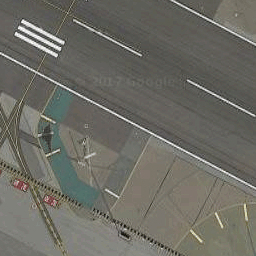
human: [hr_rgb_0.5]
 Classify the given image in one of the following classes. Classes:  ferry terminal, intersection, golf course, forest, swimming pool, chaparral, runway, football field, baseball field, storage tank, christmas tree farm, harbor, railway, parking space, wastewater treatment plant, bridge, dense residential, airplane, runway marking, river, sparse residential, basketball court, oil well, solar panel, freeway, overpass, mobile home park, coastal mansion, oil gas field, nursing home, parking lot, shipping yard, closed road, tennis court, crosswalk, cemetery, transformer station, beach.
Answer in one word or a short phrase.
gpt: runway